Field crop: maize
Growth stage: 1
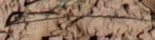
Species: lolium